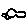
Label: car